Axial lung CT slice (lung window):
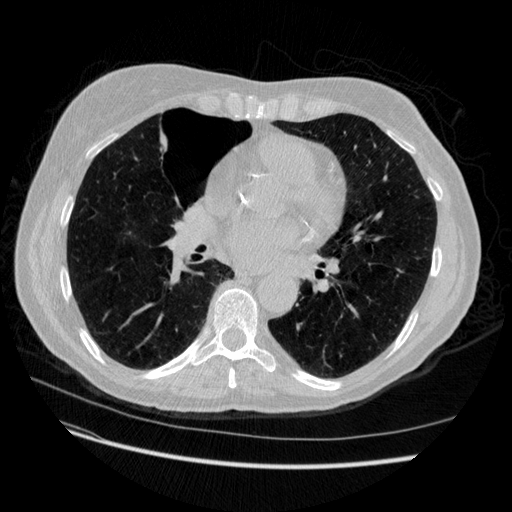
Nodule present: yes
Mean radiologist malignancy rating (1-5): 3